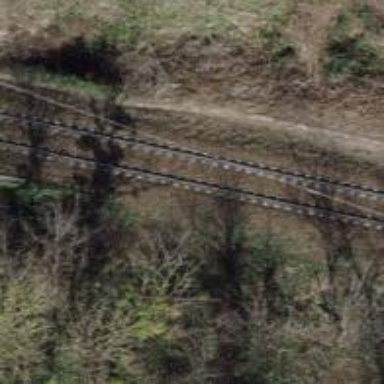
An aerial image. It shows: Railway bridge with electrified contact lines.